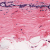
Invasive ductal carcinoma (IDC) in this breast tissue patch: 0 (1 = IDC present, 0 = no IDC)